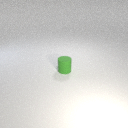
small green rubber cylinder